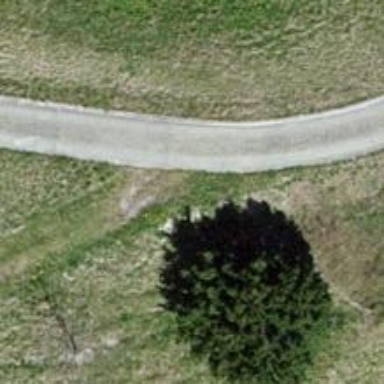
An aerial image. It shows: Well-maintained track road of grade 1.